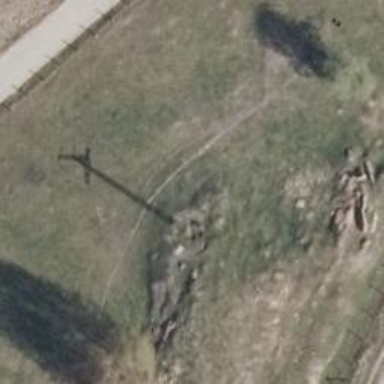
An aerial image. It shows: Minor power line with three cables.